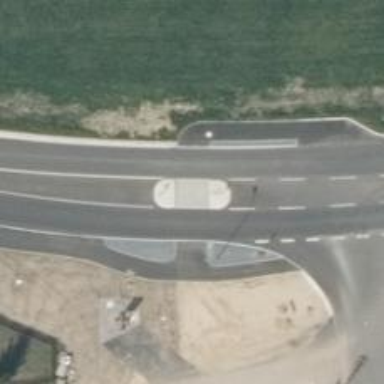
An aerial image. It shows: Unmarked crossing with traffic island.